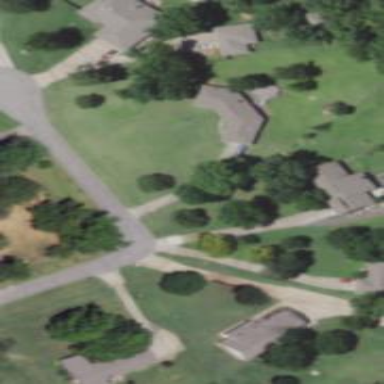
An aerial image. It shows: Driveway.